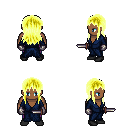
a pixel art fantasy rpg character, male body template, human, dark skin, blue robe, magenta pants, gold unkempt hairstyle, metal gloves, black shoes, dagger, four views (front, back, left, right), 2x2 character sprite sheet, small pixel art, hard edges, no anti-aliasing